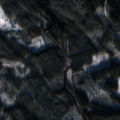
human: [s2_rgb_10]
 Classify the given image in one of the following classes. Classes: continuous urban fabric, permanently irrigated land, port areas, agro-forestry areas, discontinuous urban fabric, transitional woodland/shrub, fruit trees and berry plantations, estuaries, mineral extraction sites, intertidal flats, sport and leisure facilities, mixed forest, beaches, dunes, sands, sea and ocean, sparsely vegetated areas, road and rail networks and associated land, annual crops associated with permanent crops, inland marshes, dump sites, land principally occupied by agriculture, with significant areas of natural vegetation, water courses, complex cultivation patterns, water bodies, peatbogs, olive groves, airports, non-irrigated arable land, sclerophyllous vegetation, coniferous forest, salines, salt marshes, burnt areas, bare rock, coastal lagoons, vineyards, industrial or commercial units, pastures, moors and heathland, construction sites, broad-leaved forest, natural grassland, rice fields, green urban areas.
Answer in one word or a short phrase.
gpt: coniferous forest, mixed forest, transitional woodland/shrub